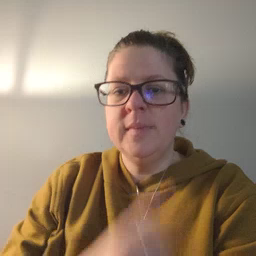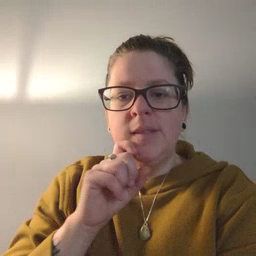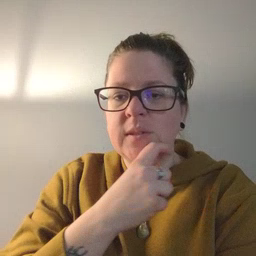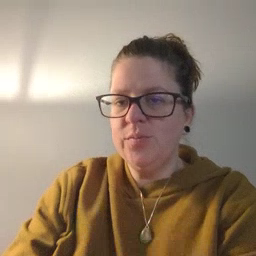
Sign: cereal